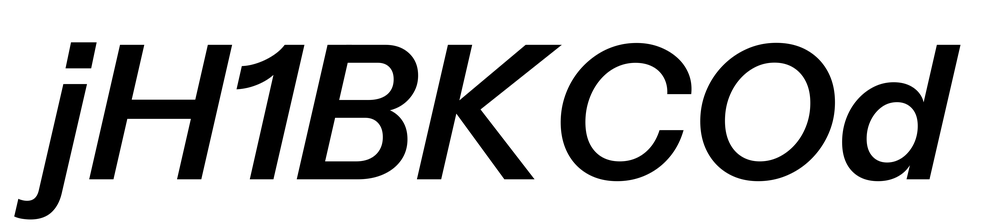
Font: InstrumentSans-Italic_SemiBold_Italic